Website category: sports
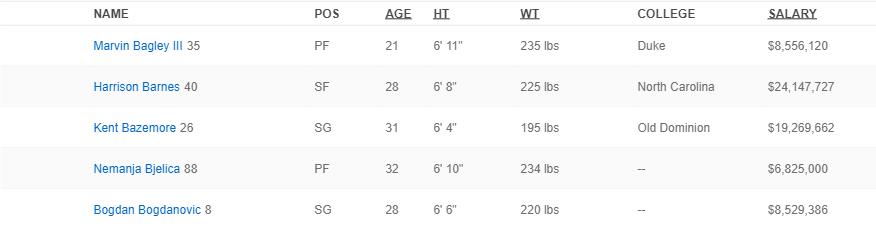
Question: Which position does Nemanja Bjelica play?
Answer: PF

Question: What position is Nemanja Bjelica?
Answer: PF

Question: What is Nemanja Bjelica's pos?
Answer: PF

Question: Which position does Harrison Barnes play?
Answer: SF

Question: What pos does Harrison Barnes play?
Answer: SF

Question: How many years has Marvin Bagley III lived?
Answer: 21

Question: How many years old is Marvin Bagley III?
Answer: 21

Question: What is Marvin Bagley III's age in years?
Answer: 21

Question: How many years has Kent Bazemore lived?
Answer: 31

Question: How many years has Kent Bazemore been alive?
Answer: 31

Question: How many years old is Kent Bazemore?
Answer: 31

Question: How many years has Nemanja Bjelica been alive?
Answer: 32

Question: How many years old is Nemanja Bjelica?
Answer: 32

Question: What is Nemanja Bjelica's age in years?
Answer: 32

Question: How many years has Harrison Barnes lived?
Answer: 28

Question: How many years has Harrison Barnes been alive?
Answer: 28

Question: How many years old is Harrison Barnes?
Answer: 28

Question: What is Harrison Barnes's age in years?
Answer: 28

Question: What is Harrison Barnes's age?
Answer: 28

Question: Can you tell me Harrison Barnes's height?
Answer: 6' 8"

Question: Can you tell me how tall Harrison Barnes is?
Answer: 6' 8"

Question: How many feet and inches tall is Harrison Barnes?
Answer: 6' 8"

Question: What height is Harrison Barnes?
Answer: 6' 8"

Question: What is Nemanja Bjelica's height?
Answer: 6' 10"

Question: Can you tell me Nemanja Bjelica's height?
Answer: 6' 10"

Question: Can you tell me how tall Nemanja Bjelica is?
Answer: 6' 10"

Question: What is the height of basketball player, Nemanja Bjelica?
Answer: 6' 10"

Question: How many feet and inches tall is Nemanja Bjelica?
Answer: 6' 10"

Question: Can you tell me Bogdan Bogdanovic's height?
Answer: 6' 6"

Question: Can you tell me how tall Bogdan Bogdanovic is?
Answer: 6' 6"

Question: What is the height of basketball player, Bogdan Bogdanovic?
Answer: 6' 6"

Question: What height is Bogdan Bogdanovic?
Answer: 6' 6"

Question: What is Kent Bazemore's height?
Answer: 6' 4"

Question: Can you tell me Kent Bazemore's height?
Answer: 6' 4"

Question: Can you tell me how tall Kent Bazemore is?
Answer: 6' 4"

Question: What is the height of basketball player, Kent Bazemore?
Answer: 6' 4"

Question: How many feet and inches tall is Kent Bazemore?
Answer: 6' 4"

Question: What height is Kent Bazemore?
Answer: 6' 4"

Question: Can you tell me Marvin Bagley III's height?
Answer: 6' 11"

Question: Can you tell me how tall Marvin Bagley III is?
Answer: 6' 11"

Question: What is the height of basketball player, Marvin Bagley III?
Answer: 6' 11"

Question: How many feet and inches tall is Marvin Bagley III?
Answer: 6' 11"

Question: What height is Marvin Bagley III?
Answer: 6' 11"

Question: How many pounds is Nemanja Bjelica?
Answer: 234 lbs

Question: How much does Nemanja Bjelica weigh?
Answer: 234 lbs

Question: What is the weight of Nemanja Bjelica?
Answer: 234 lbs

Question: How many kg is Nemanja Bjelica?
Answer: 234 lbs

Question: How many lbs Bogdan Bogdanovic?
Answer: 220 lbs

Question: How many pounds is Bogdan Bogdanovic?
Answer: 220 lbs

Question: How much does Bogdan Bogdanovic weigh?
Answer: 220 lbs

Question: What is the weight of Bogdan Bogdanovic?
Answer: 220 lbs

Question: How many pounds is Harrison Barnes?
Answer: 225 lbs

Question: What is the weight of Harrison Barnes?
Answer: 225 lbs

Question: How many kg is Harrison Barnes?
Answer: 225 lbs

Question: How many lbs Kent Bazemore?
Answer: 195 lbs

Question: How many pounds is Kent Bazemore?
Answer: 195 lbs

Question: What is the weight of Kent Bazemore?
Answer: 195 lbs

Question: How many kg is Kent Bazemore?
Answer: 195 lbs

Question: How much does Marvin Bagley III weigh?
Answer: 235 lbs

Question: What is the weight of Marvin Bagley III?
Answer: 235 lbs

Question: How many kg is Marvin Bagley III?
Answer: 235 lbs

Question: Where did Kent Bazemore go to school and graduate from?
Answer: Old Dominion

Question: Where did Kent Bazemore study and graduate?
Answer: Old Dominion

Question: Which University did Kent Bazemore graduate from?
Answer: Old Dominion